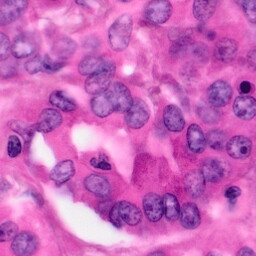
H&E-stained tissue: Pancreatic